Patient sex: M
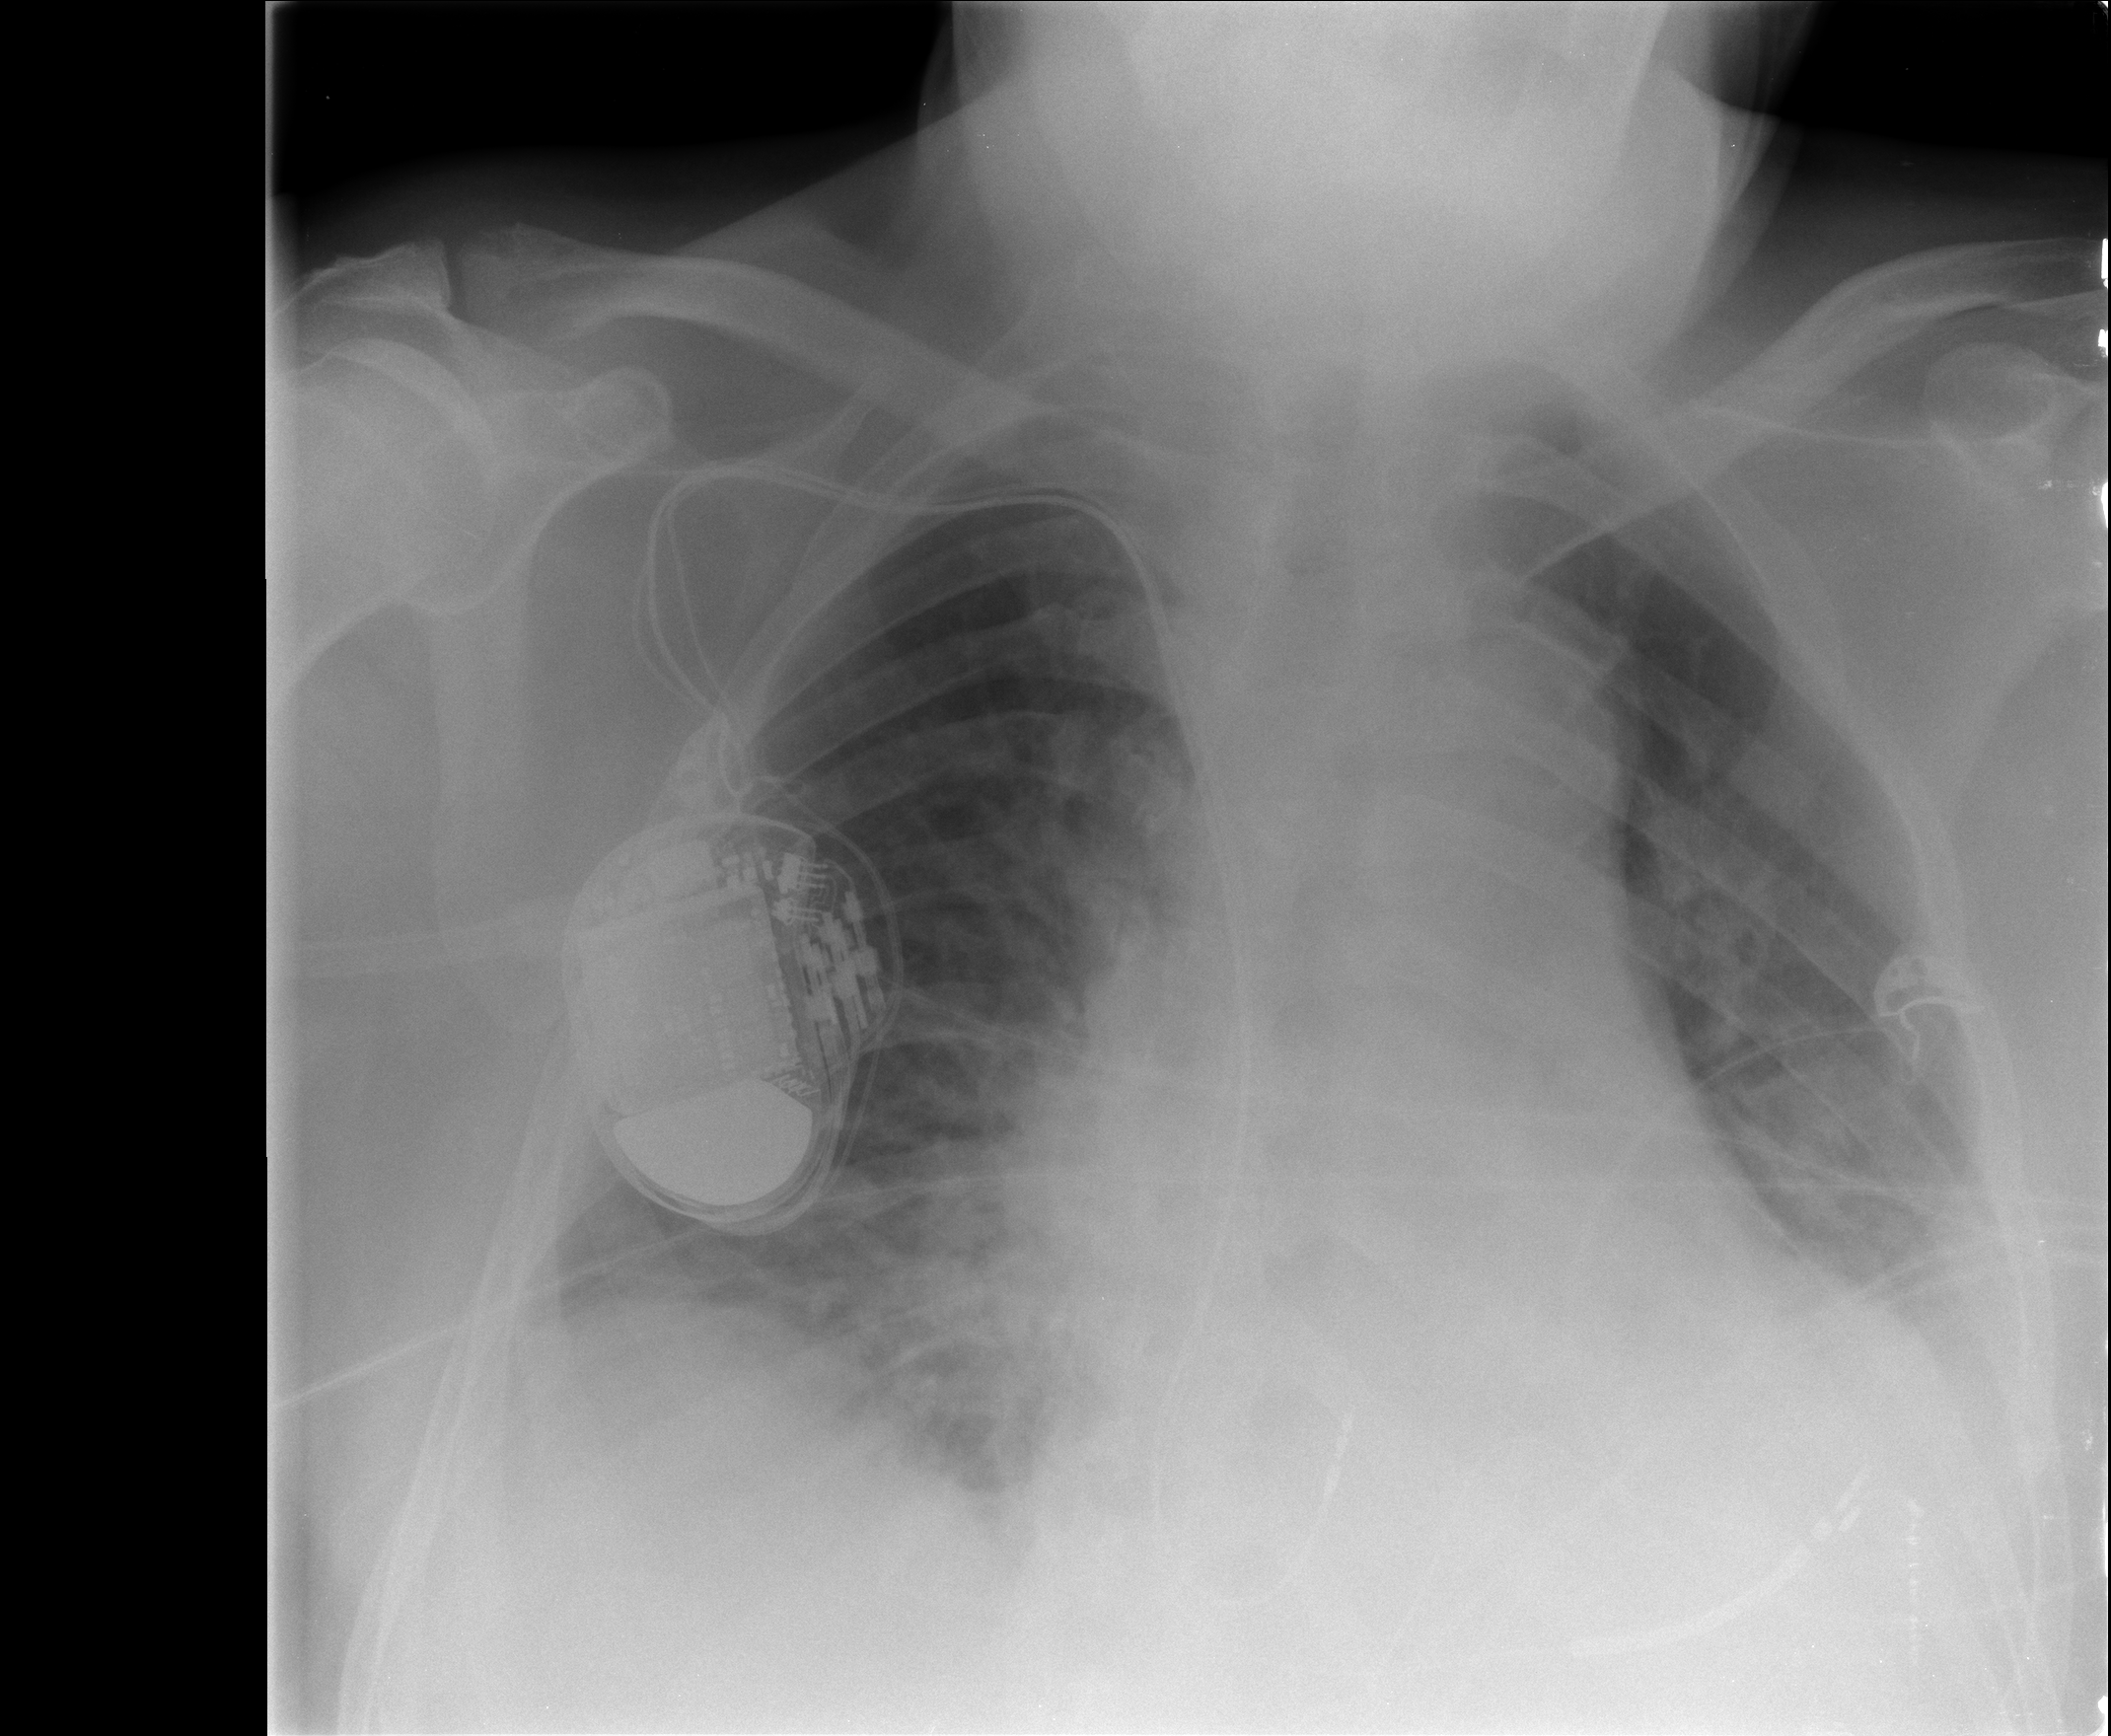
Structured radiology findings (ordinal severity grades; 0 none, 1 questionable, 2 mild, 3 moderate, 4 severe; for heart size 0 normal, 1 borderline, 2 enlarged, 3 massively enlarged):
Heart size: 2
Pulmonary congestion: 2
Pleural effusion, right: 2
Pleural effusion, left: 2
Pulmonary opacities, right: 2
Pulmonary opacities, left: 0
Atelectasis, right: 2
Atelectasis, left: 2